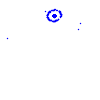
Particle: pion